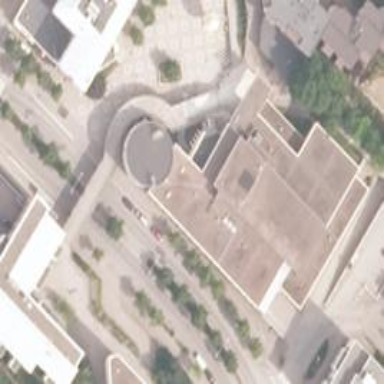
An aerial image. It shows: Public building used as community center.